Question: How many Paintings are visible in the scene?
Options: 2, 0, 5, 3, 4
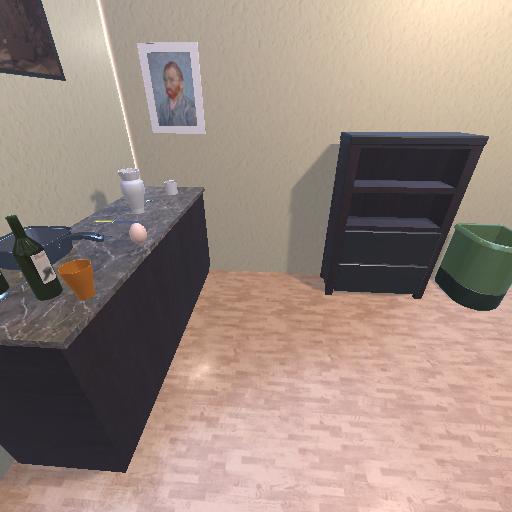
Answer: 2